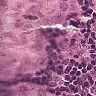
Metastatic tissue present: yes